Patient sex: M
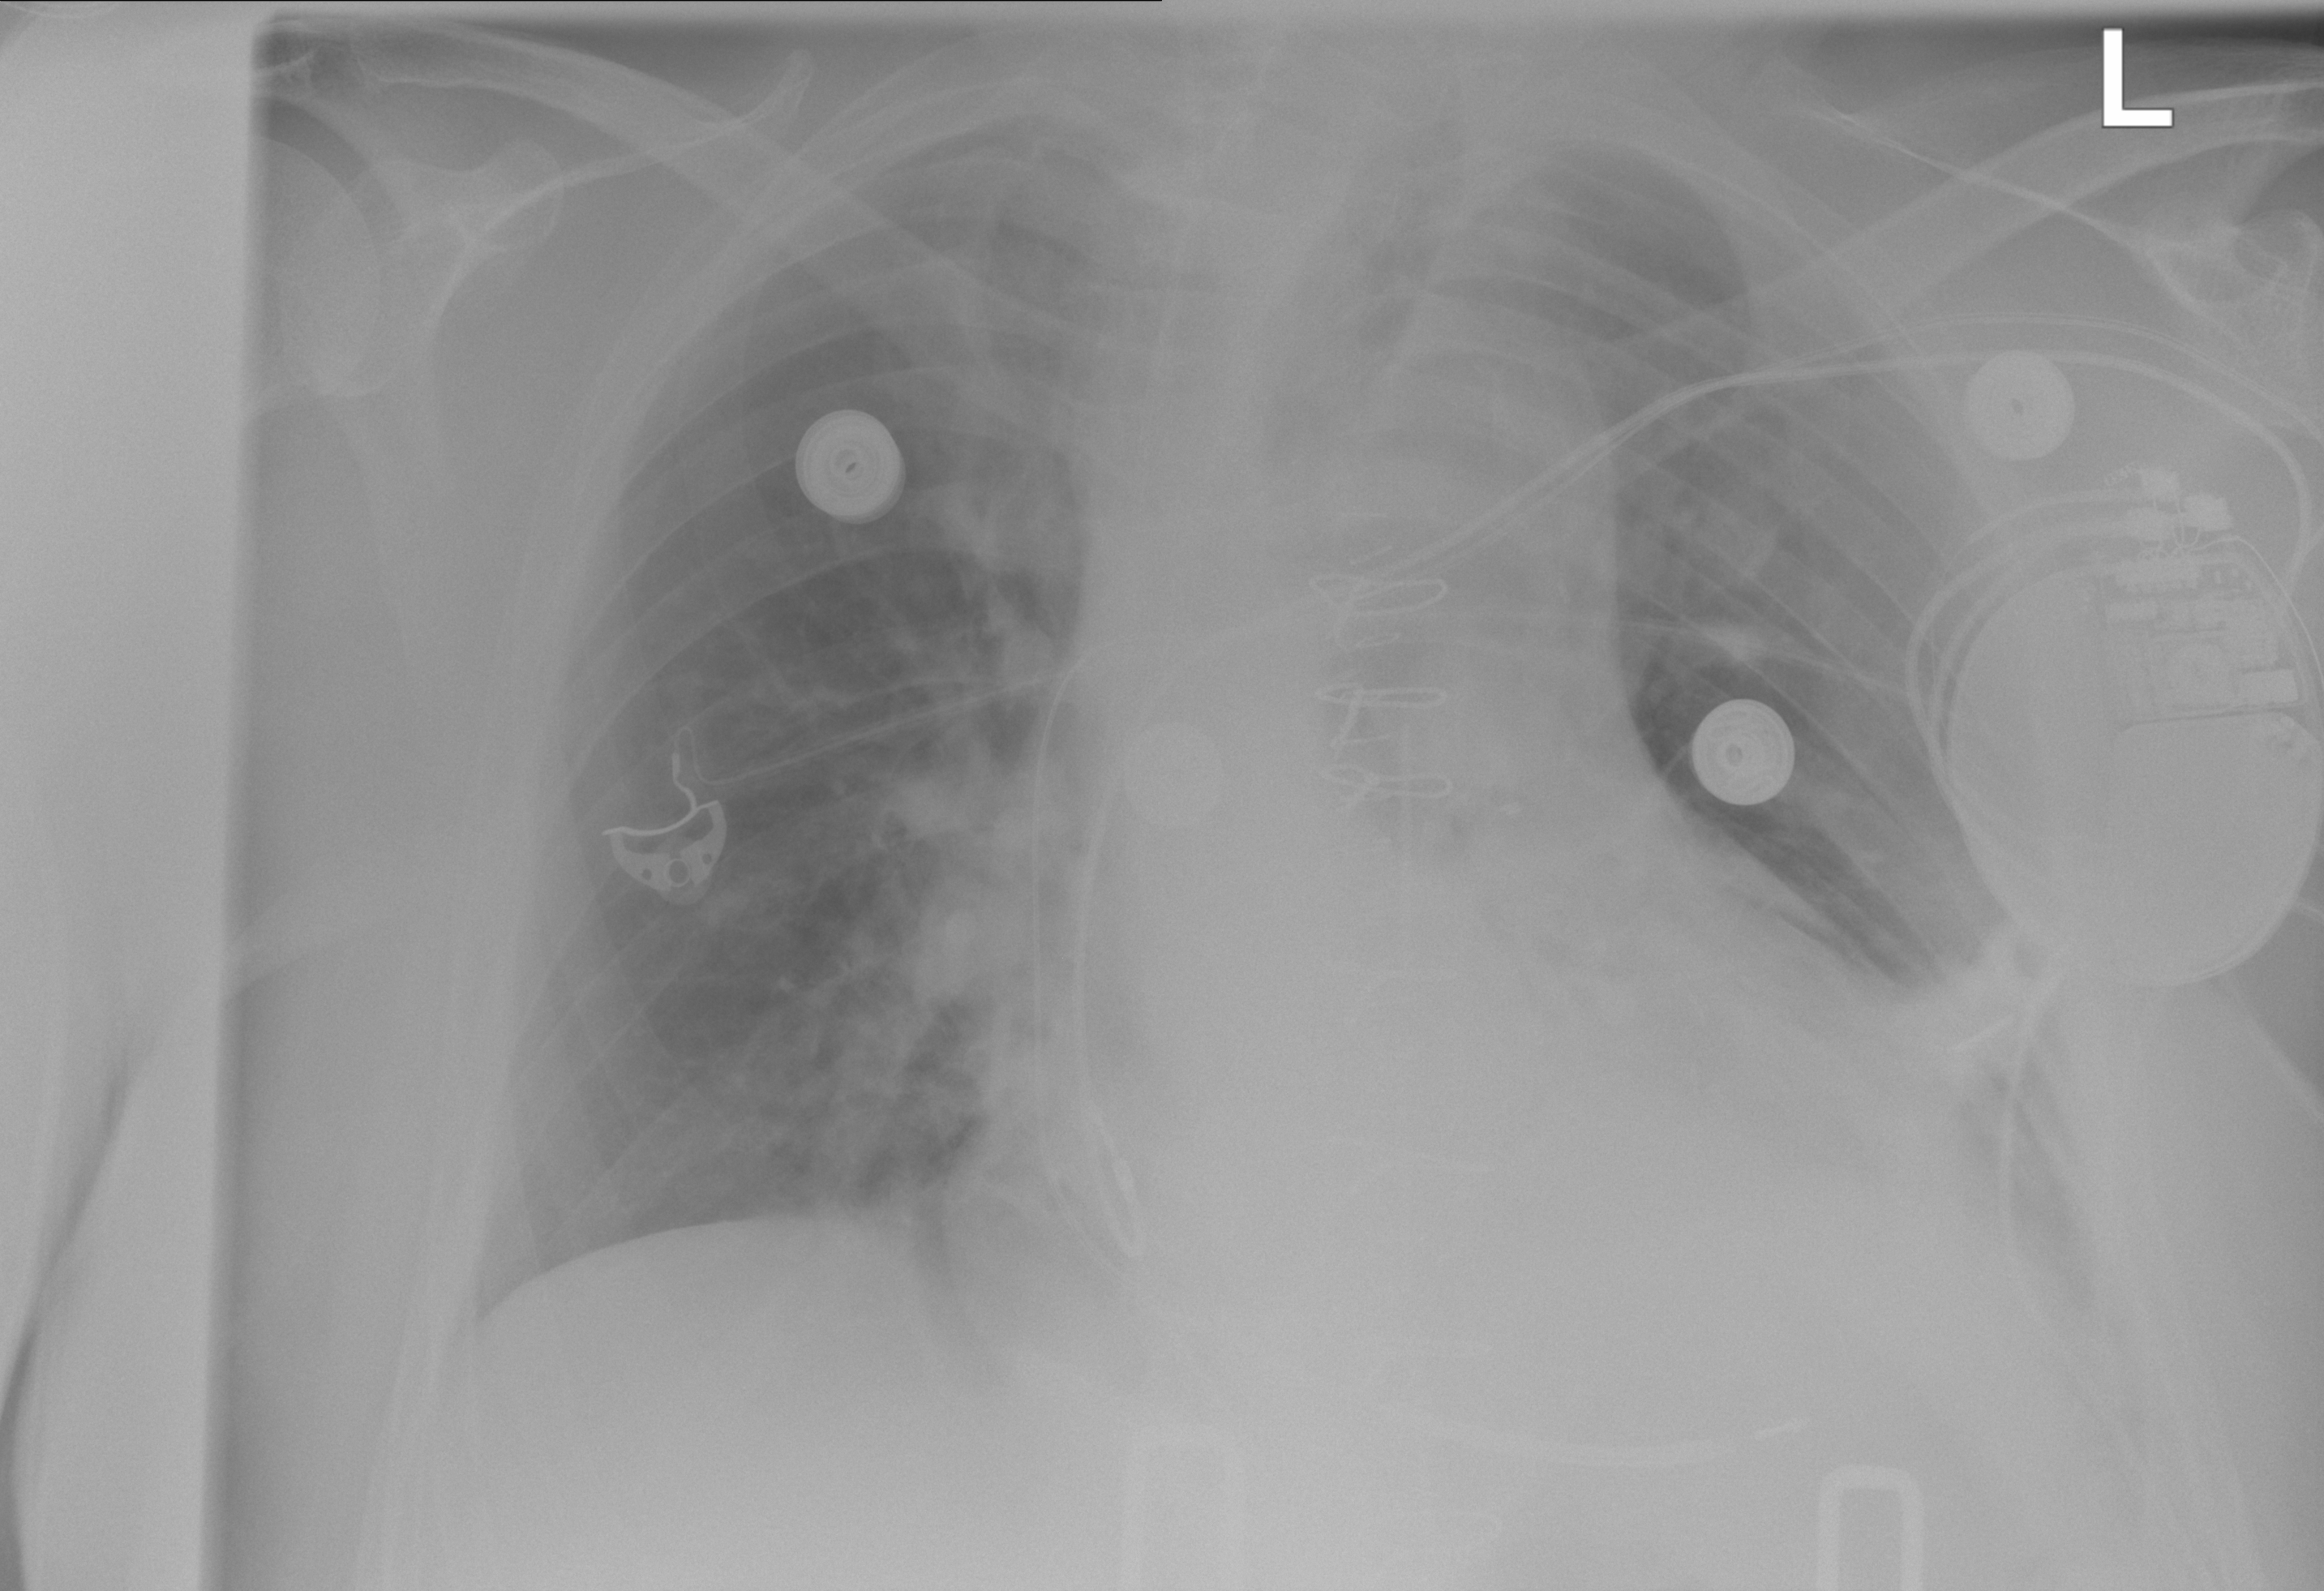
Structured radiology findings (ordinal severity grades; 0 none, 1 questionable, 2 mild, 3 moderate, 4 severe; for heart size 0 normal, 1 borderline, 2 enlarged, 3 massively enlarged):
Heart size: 2
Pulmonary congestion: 0
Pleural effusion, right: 0
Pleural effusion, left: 0
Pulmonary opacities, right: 0
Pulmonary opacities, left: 2
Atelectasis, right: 0
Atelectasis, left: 0